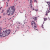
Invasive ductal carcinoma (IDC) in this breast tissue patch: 0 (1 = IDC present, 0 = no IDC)